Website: lowes
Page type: address-validator
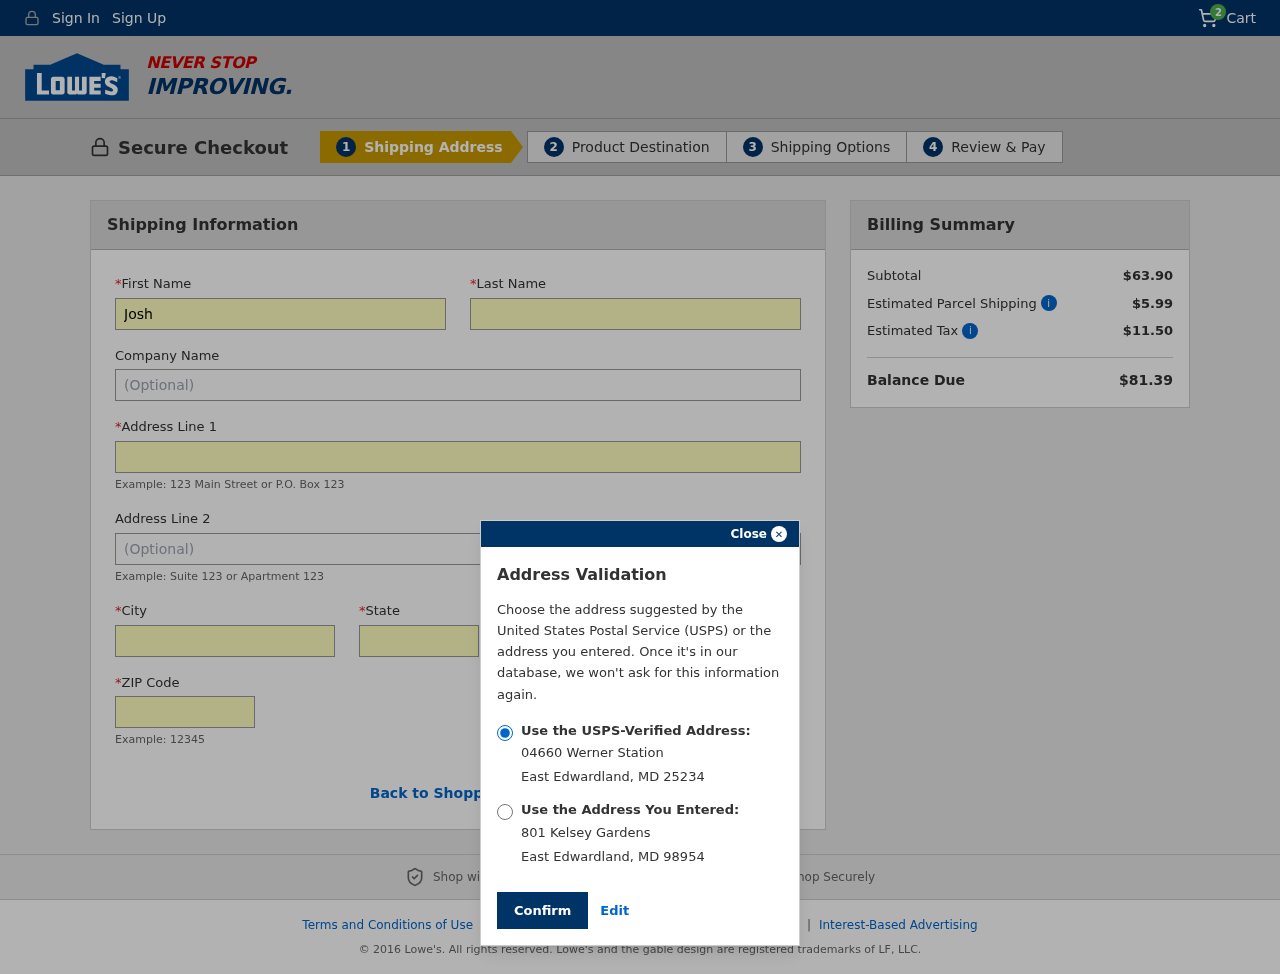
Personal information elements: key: PII_CITY
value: East Edwardland
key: PII_COMPANY
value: Thompson Group
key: PII_FIRSTNAME
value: Joshua
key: PII_LASTNAME
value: Smith
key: PII_POSTCODE
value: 25234
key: PII_POSTCODE2
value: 98954
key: PII_STATE
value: Maryland
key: PII_STATE_ABBR
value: MD
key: PII_STREET
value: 04660 Werner Station
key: PII_STREET2
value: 801 Kelsey Gardens
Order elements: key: ORDER_NUM_ITEMS
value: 2
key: ORDER_SUBTOTAL
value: $63.90
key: ORDER_SHIPPING_COST
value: $5.99
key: ORDER_TAX
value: $11.50
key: ORDER_TOTAL
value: $81.39